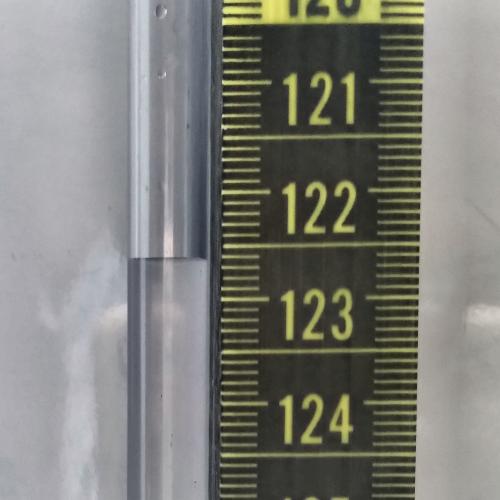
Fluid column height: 122.6 cm